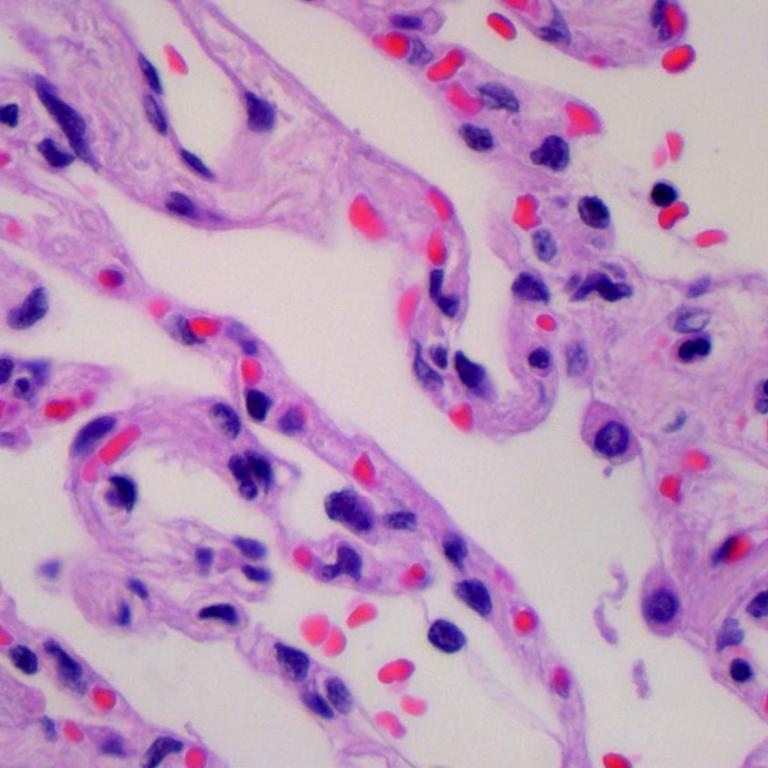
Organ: lung
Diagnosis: benign